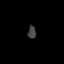
Tissue: skin
Cell type: Epithelial cells
Senescence score: 0.2488
Nuclear area (px): 101
Mean DAPI intensity: 64.198